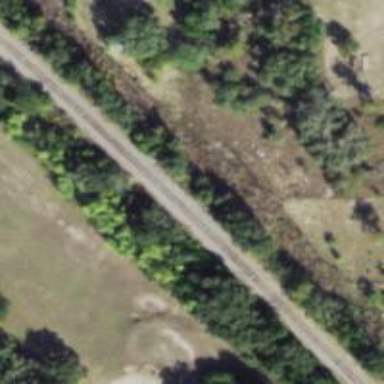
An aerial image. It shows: Railway track.